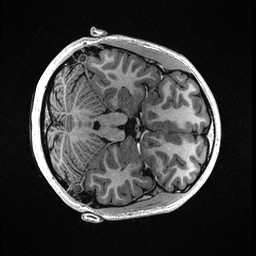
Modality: T1w
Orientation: axial
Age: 21
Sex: female
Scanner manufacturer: ge
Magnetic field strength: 3 T
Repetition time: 0.006952 s
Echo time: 0.00292 s